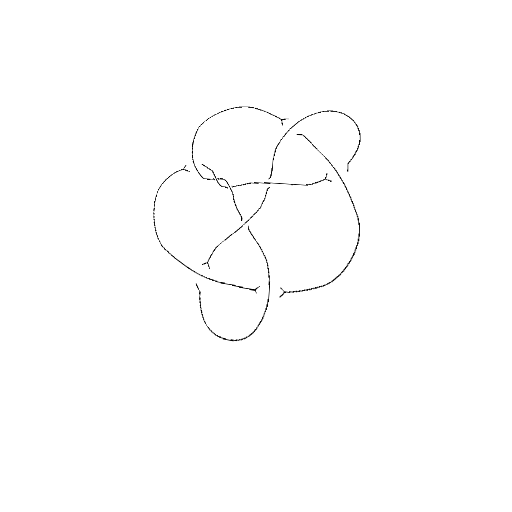
Crossing number: 9